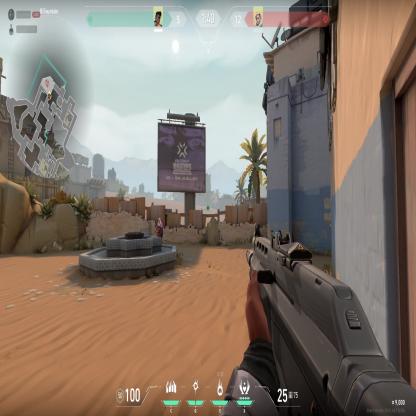
Label: enemy